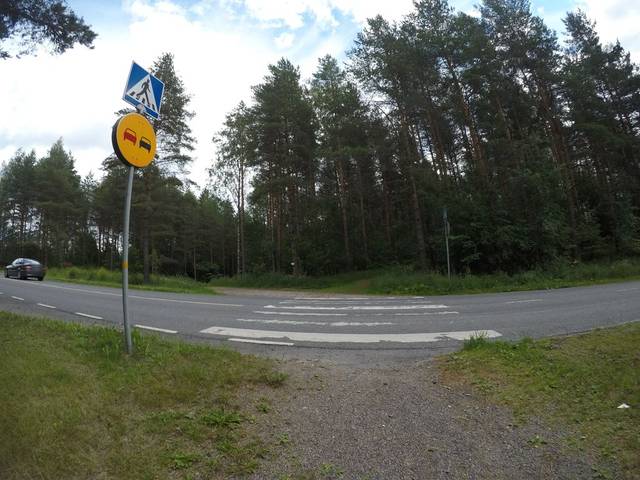
Region: Finland
Coordinates: 60.98, 24.44